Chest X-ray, PA view. Patient: 52 years old, sex F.
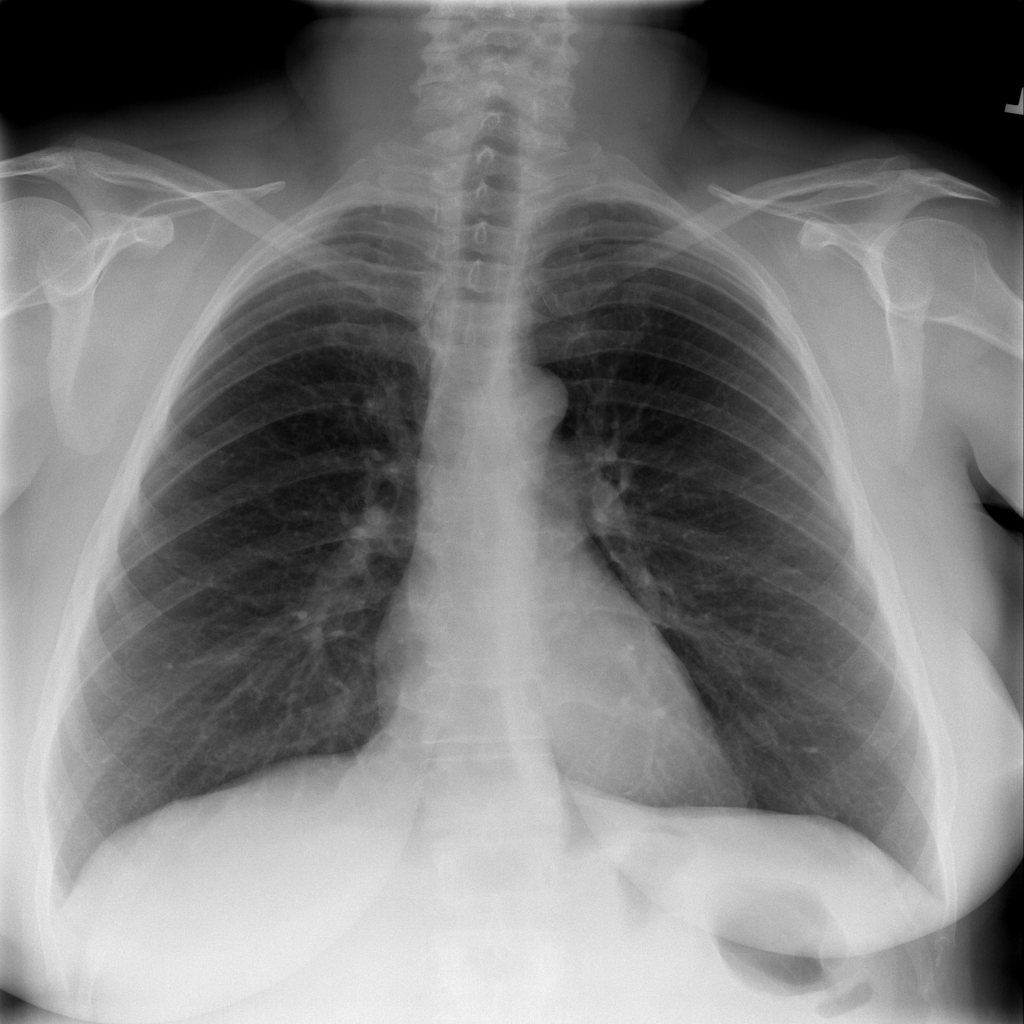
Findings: No Finding